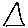
Label: triangle